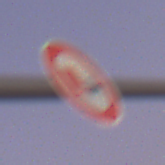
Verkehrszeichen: UeberholverbotKraftfahrzeuge
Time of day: Dawn
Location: Outdoor (RoadRail)
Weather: Clear
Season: NotSpecified
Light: Natural